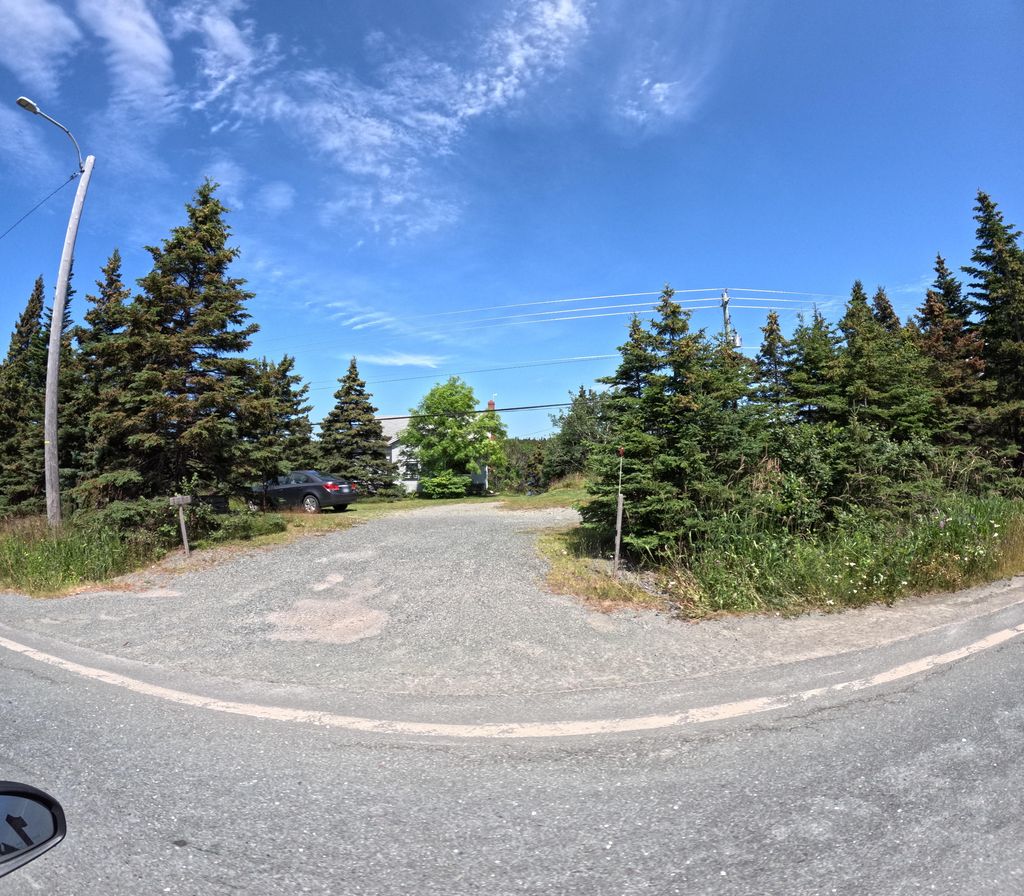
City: st_johns